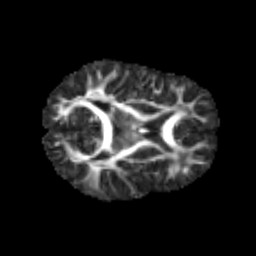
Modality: FA
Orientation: axial
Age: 7
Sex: male
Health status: healthy